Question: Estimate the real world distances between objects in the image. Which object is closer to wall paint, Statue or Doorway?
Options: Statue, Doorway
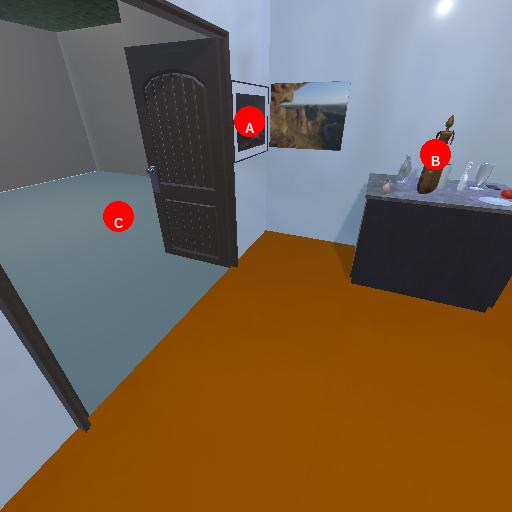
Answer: Statue